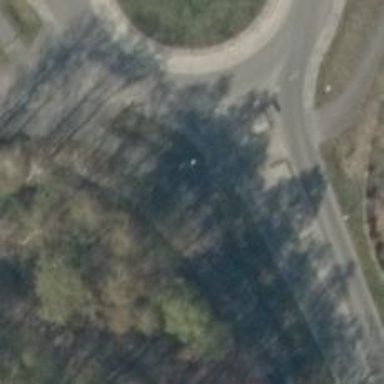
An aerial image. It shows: Asphalt path.